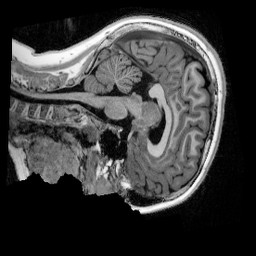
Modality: UNIT1_denoised
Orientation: sagittal
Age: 11
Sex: male
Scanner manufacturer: siemens
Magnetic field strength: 3 T
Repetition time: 4 s
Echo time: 0.00303 s